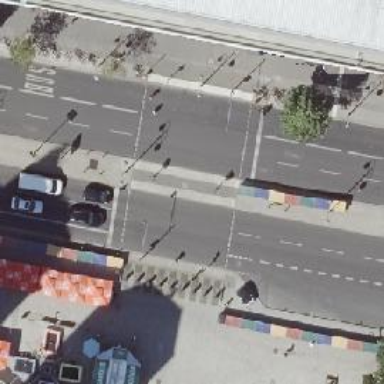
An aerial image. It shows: Asphalt footway with marked crossing equipped with traffic signals.